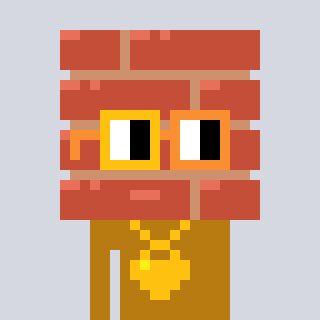
a pixel art character with square yellow and orange glasses, a wall-shaped head and a gold-colored body on a cool background